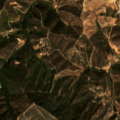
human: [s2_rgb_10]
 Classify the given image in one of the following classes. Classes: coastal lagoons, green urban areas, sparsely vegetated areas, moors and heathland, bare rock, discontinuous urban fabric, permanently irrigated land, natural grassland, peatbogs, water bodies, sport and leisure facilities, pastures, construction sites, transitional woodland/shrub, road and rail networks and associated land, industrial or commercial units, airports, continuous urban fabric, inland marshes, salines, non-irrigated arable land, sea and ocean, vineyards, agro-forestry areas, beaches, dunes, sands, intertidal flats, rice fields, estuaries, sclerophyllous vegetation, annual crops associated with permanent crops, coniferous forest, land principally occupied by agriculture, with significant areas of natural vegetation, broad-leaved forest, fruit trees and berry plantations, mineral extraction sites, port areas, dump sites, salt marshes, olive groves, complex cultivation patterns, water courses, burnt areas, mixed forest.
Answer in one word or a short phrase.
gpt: land principally occupied by agriculture, with significant areas of natural vegetation, broad-leaved forest, transitional woodland/shrub